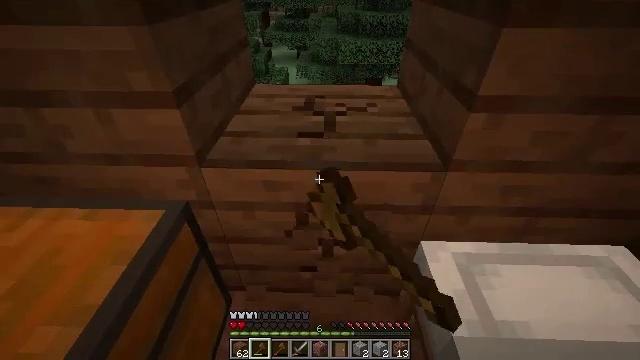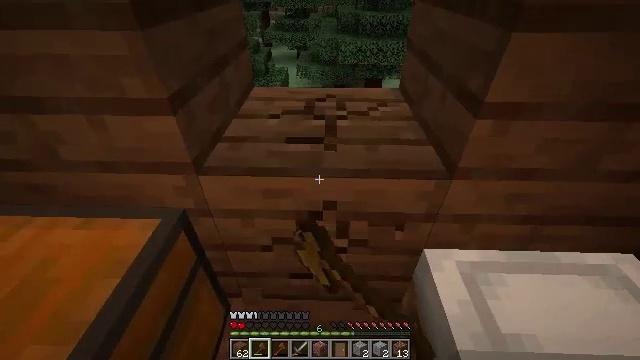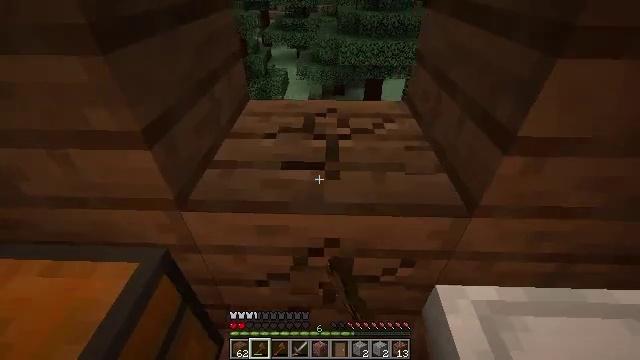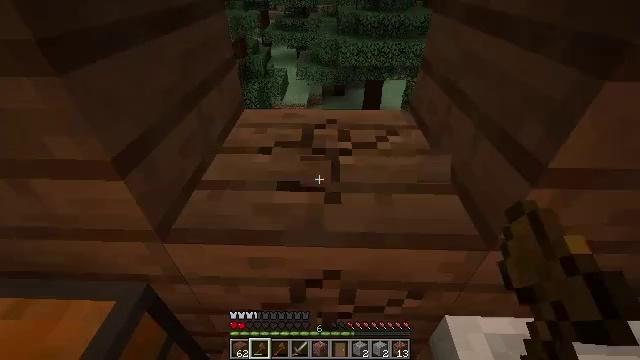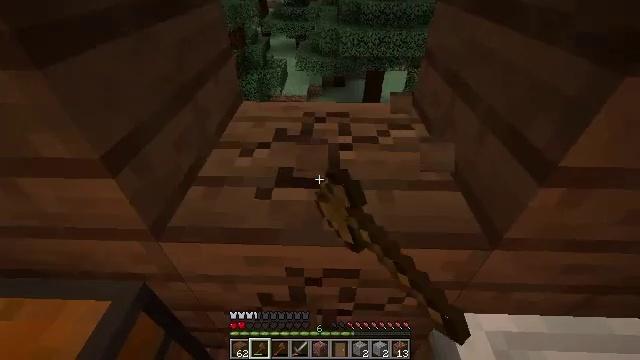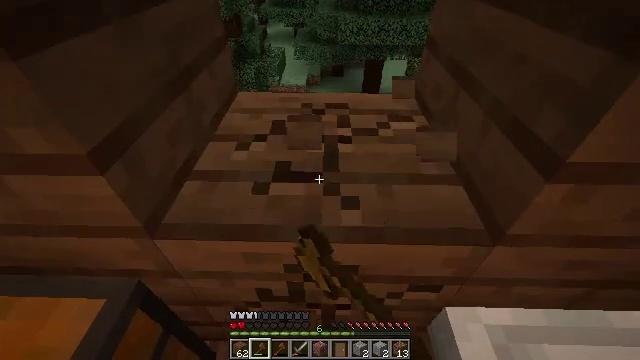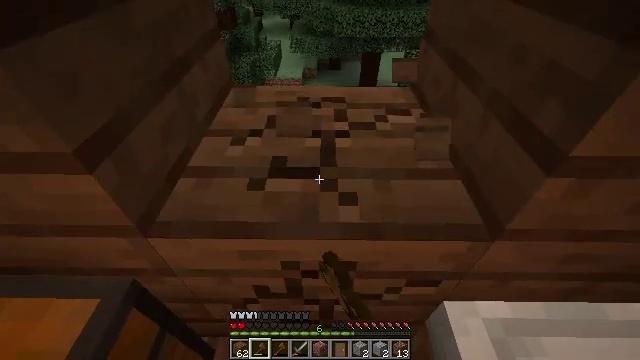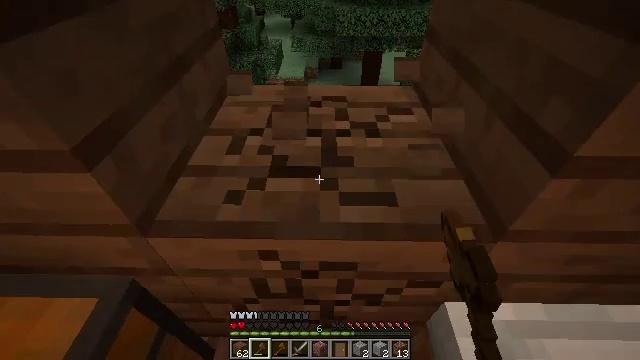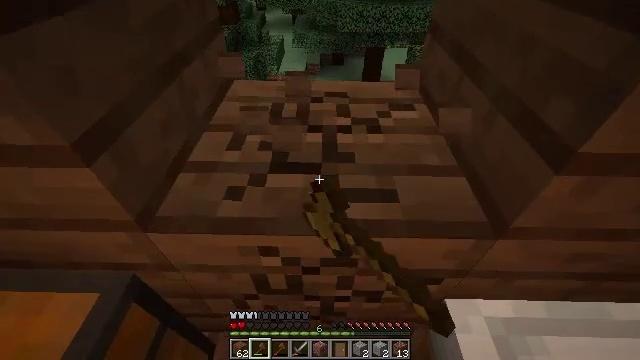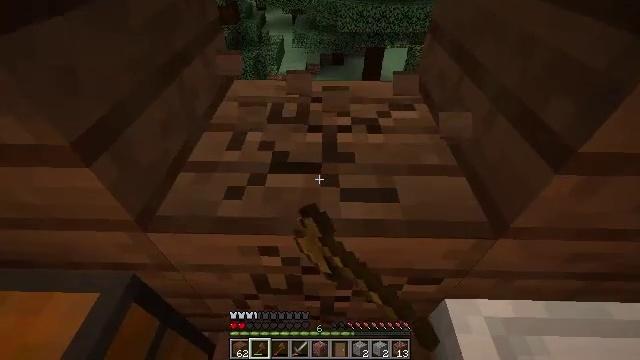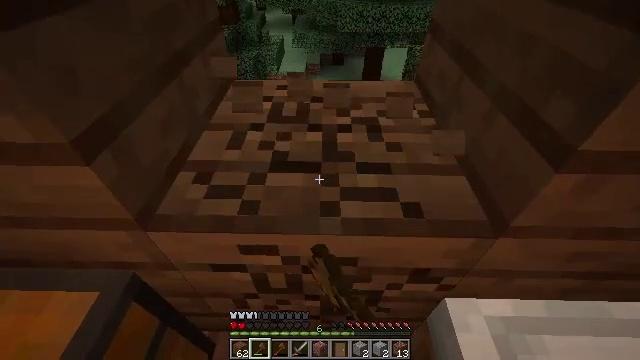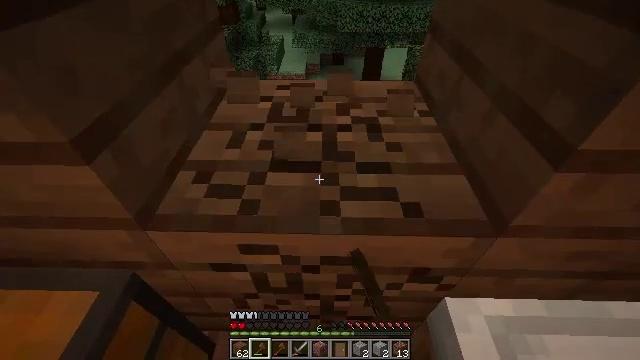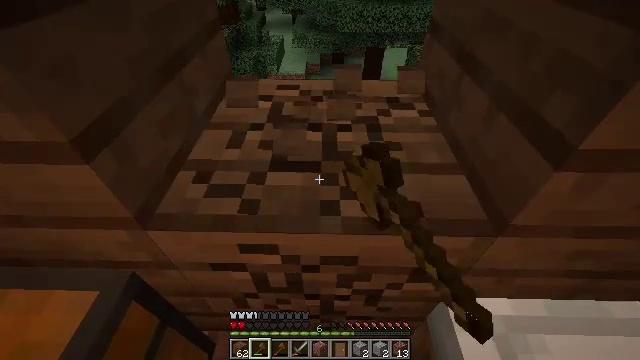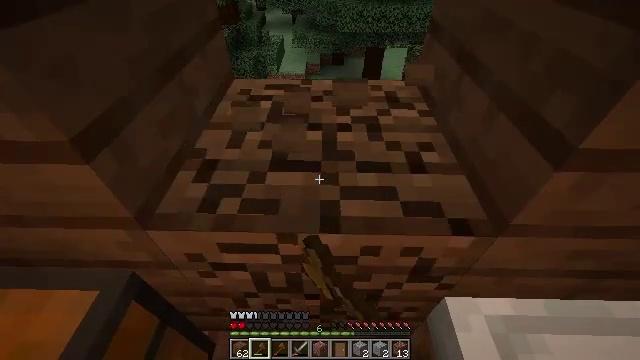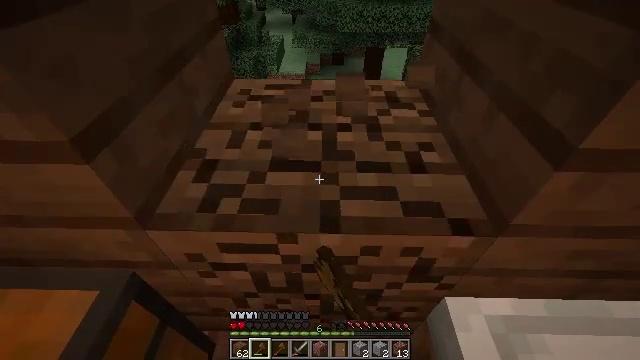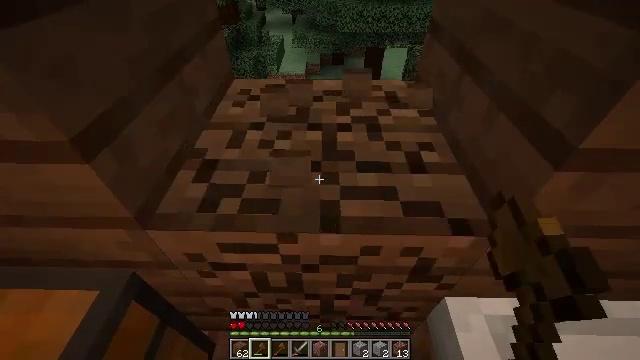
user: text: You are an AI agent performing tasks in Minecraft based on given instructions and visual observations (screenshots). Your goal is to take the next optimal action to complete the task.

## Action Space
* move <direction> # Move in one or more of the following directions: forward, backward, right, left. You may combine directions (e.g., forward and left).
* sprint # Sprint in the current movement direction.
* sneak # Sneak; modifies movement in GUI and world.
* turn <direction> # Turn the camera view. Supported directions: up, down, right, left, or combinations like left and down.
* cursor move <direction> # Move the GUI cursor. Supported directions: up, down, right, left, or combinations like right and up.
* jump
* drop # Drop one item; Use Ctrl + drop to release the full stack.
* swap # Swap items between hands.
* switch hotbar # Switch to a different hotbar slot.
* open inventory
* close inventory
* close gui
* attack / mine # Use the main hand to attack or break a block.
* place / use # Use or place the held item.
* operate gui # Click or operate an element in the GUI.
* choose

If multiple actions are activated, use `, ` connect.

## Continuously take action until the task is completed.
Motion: motion action
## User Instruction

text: Attack the spruce planks to recycle them.
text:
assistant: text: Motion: move forward, attack / mine
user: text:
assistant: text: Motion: move forward, attack / mine
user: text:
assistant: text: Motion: attack / mine
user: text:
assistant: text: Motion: turn down, attack / mine
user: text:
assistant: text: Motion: turn down, attack / mine
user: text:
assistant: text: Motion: turn down, attack / mine
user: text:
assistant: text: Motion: attack / mine
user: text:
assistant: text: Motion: attack / mine
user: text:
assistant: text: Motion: attack / mine
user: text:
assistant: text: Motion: attack / mine
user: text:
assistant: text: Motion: attack / mine
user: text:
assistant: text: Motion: attack / mine
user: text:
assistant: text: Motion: attack / mine
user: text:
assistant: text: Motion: attack / mine
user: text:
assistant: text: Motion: attack / mine
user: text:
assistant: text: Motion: attack / mine
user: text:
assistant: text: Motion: attack / mine
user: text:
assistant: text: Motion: attack / mine
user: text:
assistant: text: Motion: attack / mine
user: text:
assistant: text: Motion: attack / mine
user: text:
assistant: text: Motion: attack / mine
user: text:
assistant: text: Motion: attack / mine
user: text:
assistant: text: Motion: turn left and up
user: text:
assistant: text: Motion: turn left and up
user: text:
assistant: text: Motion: turn left and up
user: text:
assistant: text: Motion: turn left and up
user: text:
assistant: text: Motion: attack / mine
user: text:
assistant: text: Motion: attack / mine
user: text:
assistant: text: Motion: attack / mine
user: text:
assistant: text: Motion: attack / mine